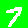
Digit: 7